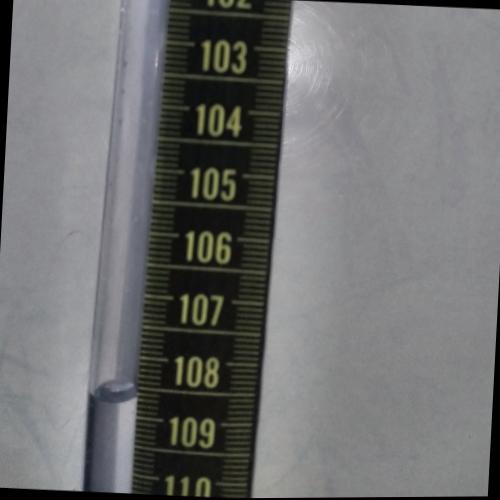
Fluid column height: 108.7 cm